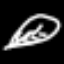
Label: leaf